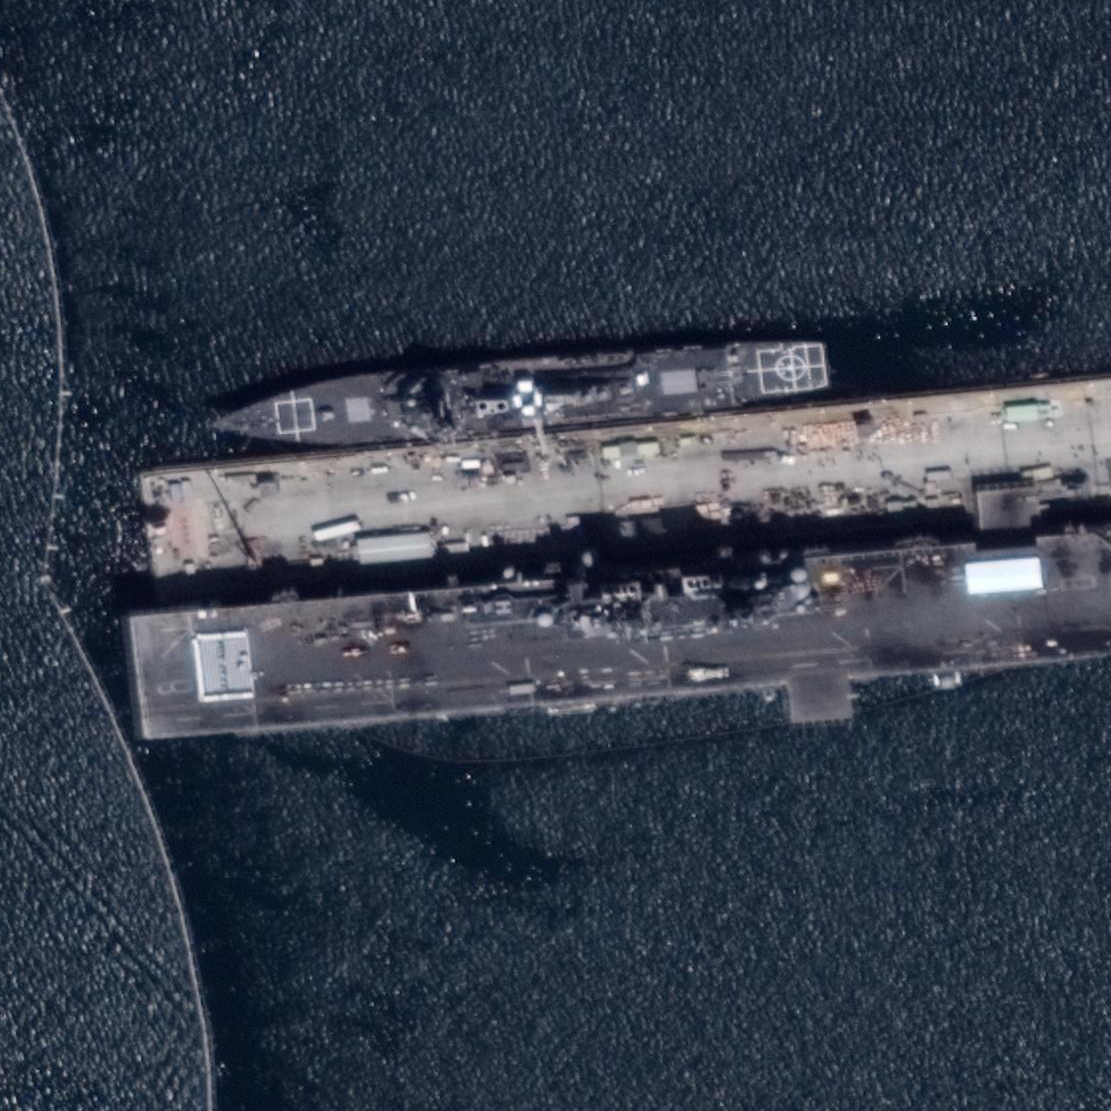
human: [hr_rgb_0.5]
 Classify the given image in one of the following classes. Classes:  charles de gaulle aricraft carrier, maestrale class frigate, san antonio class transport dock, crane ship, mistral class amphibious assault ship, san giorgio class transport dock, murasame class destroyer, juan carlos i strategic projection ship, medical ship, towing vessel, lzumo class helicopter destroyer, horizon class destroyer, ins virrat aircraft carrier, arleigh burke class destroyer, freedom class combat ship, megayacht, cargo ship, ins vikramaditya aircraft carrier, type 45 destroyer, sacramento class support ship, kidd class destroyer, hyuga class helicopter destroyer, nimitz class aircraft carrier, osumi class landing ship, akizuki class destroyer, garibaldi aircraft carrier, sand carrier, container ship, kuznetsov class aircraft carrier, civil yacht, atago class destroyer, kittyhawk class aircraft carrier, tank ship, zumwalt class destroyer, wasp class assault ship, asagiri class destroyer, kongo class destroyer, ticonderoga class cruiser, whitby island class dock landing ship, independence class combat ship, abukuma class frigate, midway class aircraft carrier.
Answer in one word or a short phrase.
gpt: Wasp class assault ship